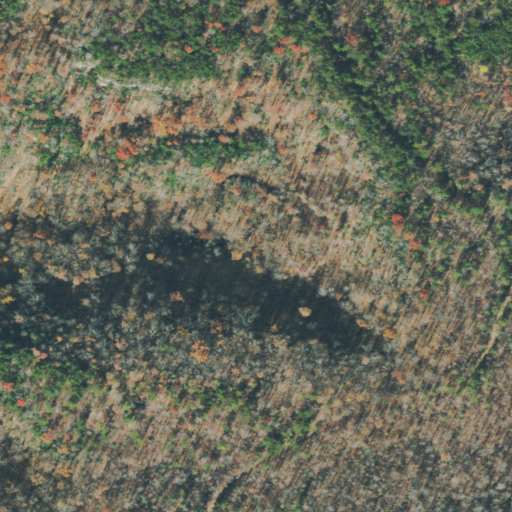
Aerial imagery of mountain in Tennessee named Steve Pile Mountain containing deciduous forest, open development, and mixed forest